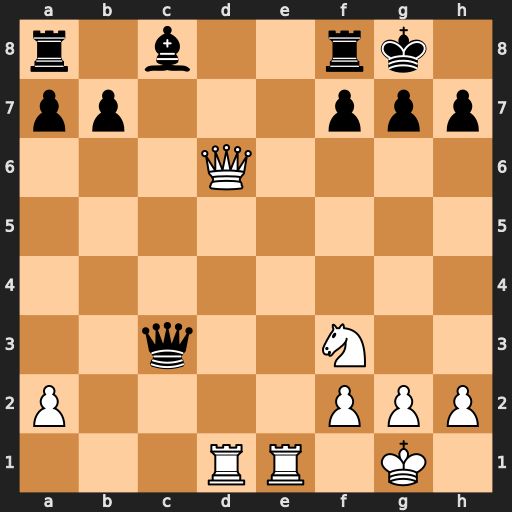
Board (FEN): r1b2rk1/pp3ppp/3Q4/8/8/2q2N2/P4PPP/3RR1K1
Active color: w
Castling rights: -
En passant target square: -
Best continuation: Qxf8+ Kxf8 Rd8#